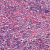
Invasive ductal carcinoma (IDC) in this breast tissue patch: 1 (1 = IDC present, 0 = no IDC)